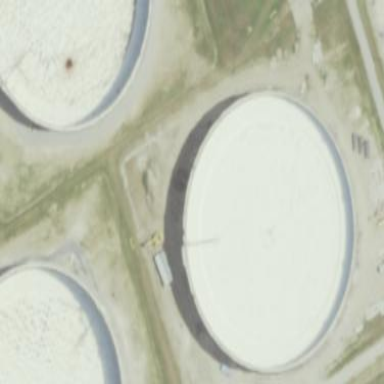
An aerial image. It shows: Storage tank which is man-made.